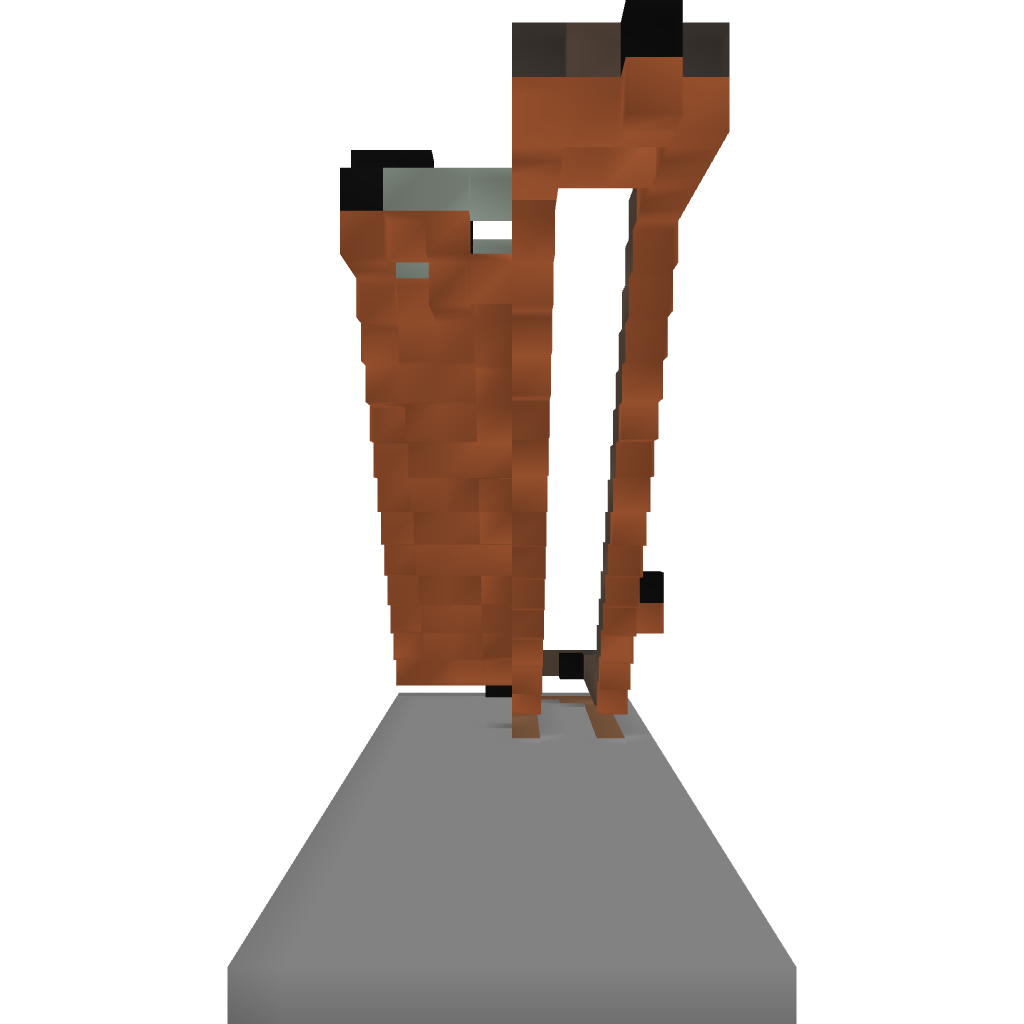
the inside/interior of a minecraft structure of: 1.7 piston minecart escalator